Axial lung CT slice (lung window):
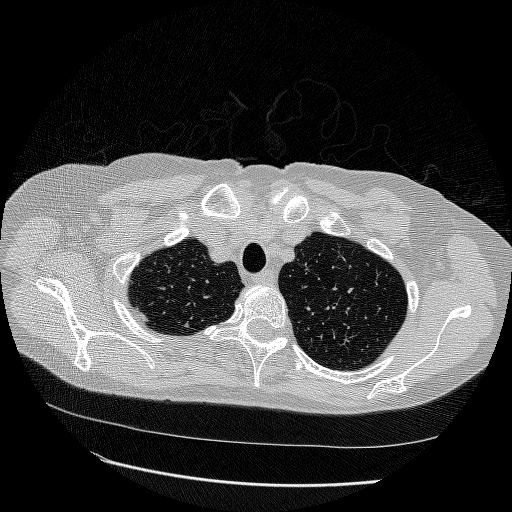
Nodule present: no